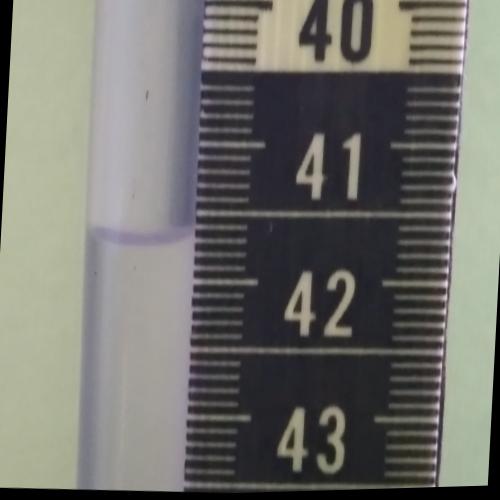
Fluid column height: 41.7 cm